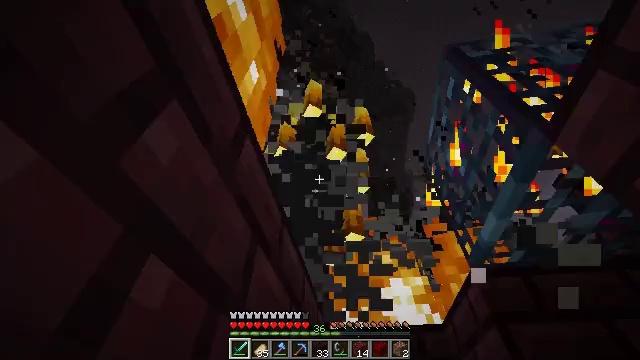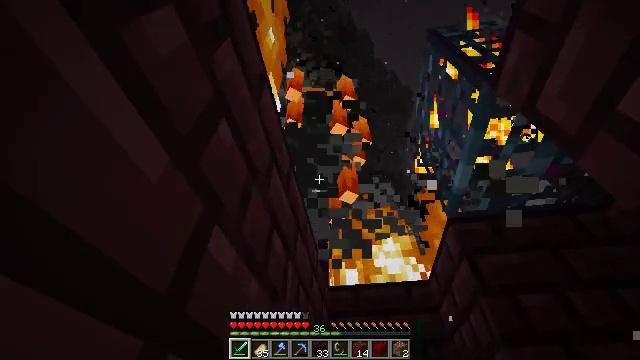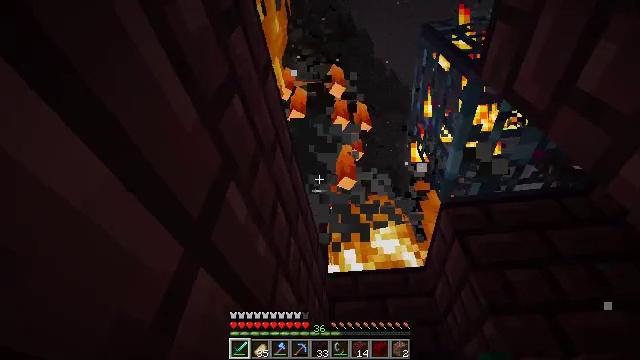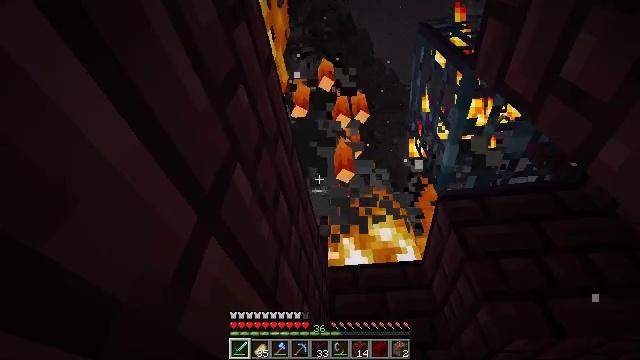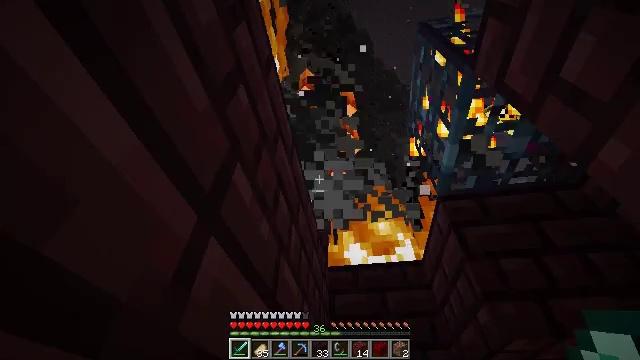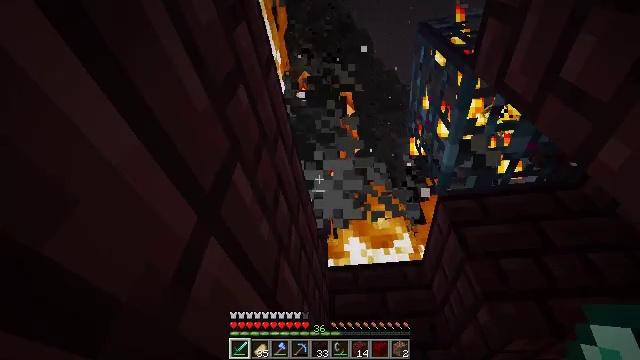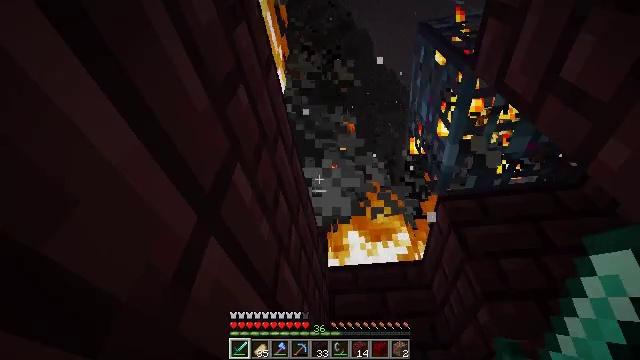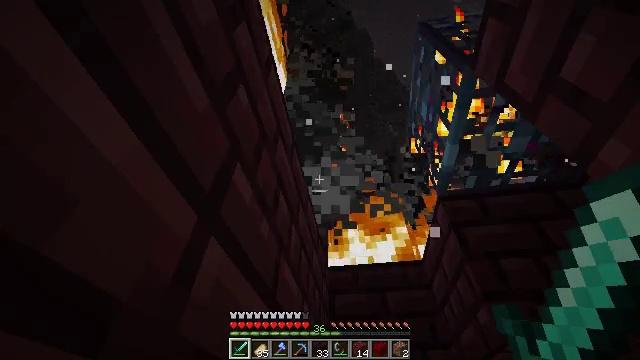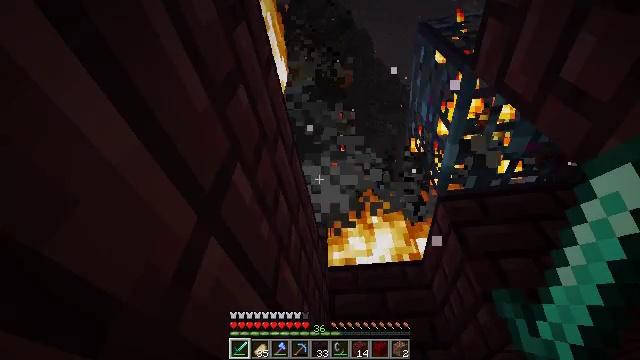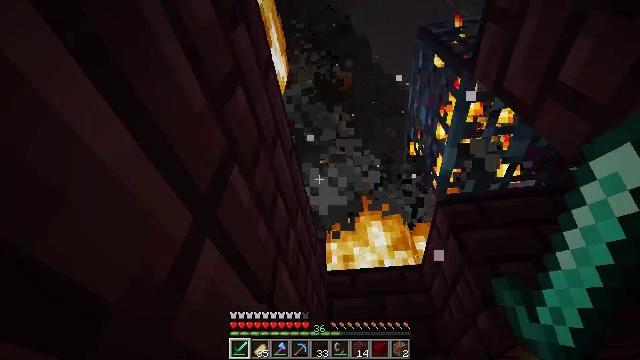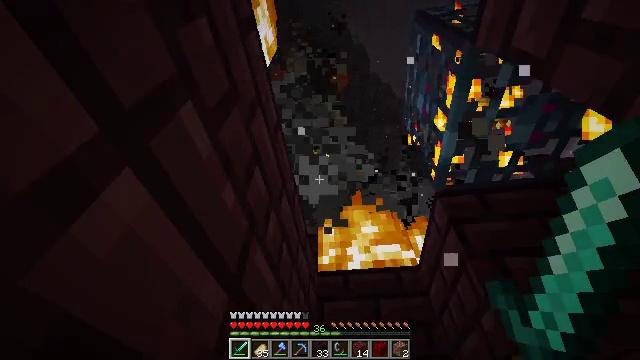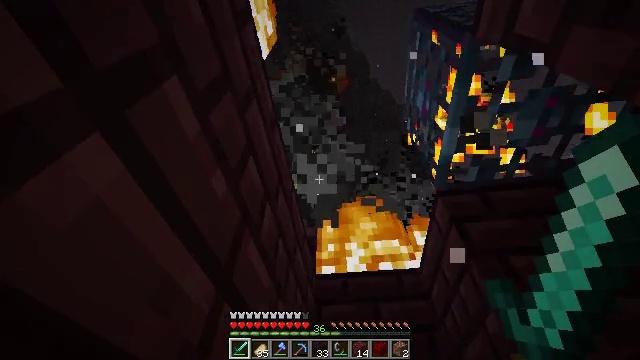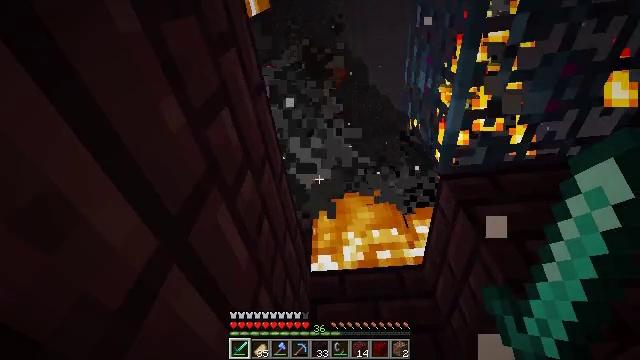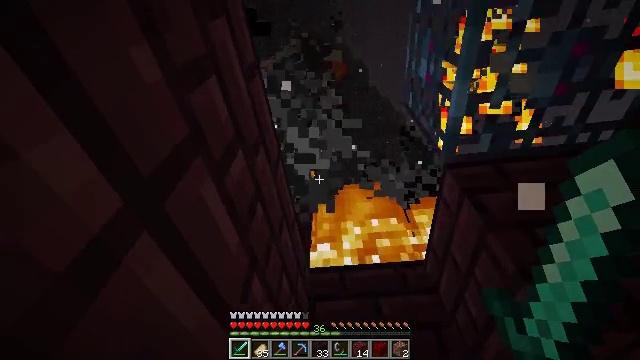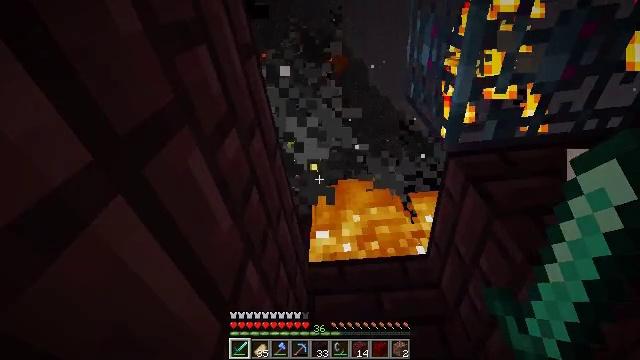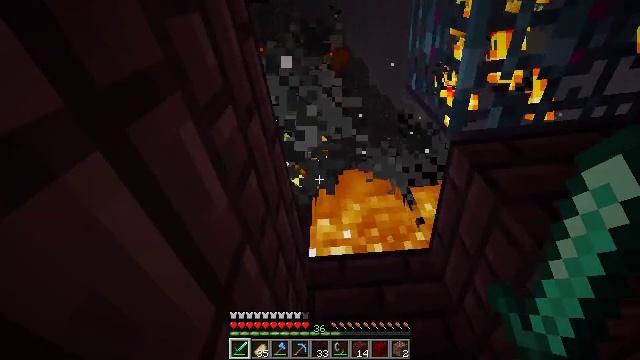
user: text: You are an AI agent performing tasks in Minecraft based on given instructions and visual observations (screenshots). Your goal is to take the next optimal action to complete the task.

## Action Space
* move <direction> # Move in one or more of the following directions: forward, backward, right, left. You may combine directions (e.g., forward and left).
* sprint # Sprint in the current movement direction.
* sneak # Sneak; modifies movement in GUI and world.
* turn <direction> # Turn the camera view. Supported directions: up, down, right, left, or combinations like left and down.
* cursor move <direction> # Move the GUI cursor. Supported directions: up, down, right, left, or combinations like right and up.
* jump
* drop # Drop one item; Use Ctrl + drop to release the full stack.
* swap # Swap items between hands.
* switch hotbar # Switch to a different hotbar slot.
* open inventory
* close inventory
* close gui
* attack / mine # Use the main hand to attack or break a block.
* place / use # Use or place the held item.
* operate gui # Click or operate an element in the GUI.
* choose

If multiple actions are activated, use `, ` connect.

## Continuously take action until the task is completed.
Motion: motion action
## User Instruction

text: Fight the blaze in the Nether.
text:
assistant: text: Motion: no_op
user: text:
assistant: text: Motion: no_op
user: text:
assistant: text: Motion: no_op
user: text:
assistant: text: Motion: no_op
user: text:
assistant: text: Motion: no_op
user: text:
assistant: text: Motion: no_op
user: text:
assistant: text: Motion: no_op
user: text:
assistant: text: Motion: no_op
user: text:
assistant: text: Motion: move forward
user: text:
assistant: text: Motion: move forward, turn right and up
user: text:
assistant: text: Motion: move forward, turn up
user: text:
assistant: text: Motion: move forward, turn up
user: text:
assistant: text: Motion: no_op
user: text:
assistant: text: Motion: no_op
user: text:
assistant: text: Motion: no_op
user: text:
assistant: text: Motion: turn left and down, jump
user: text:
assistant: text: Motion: turn left and down, jump
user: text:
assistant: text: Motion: jump
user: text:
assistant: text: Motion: jump
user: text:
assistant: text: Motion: turn left and down, attack / mine, jump
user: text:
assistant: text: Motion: turn left and down, attack / mine
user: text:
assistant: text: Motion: turn down, attack / mine
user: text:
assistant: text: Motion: attack / mine
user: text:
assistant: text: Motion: attack / mine
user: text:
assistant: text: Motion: attack / mine
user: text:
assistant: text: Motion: no_op
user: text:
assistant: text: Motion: no_op
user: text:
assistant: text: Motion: no_op
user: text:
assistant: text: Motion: no_op
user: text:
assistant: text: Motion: no_op